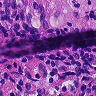
Metastatic tissue present: no